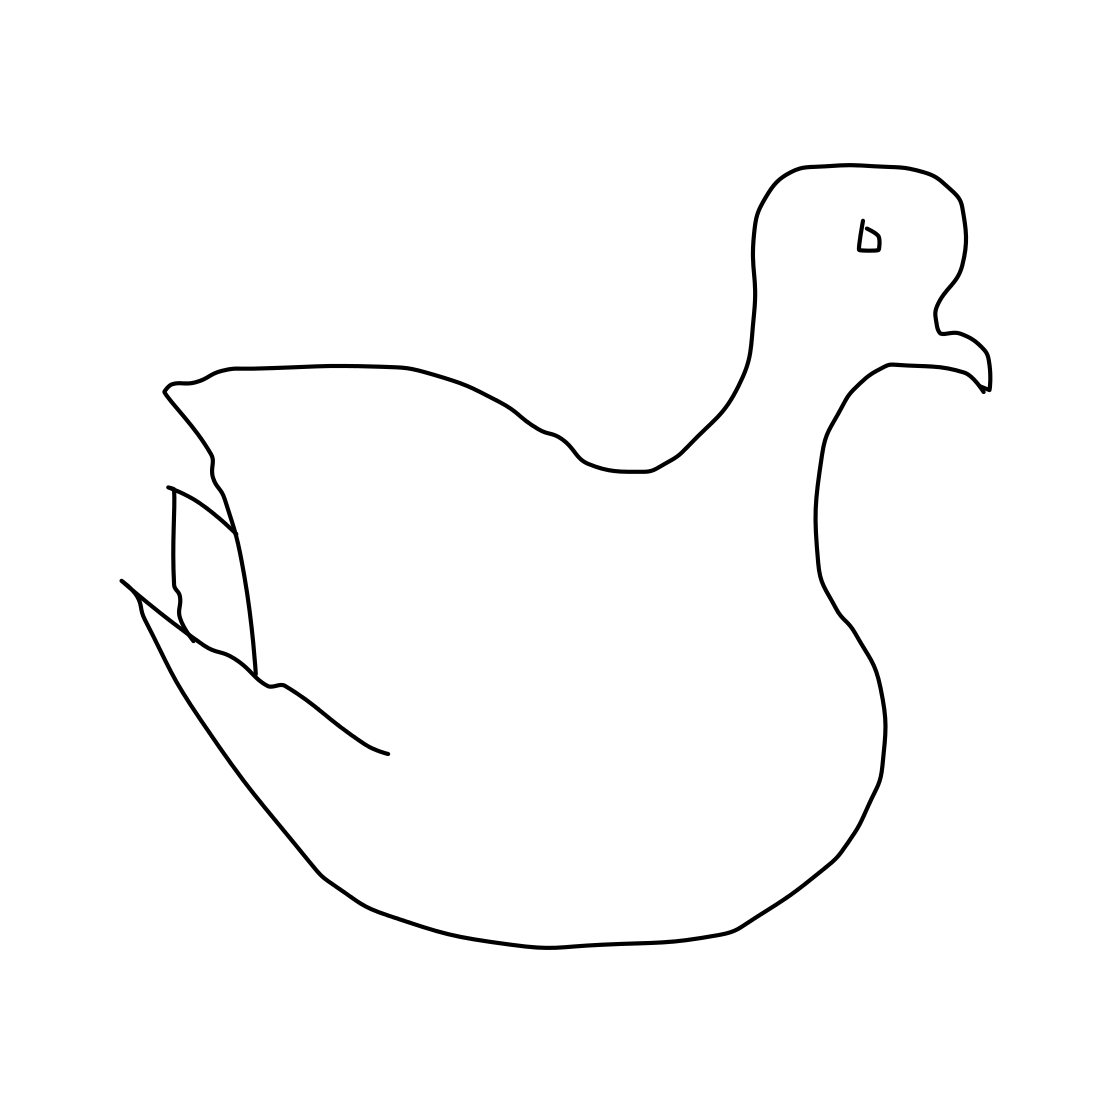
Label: swan